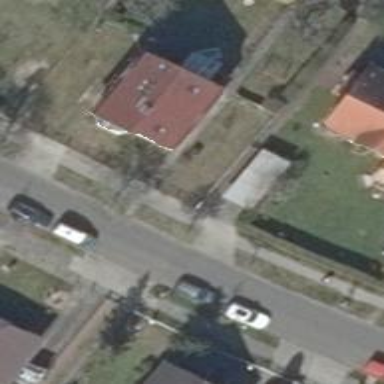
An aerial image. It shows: Sidewalk.